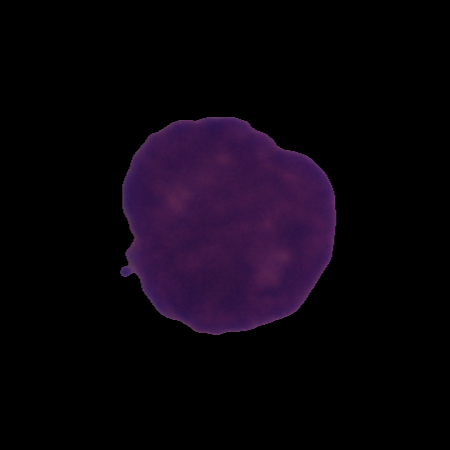
Label: cancer